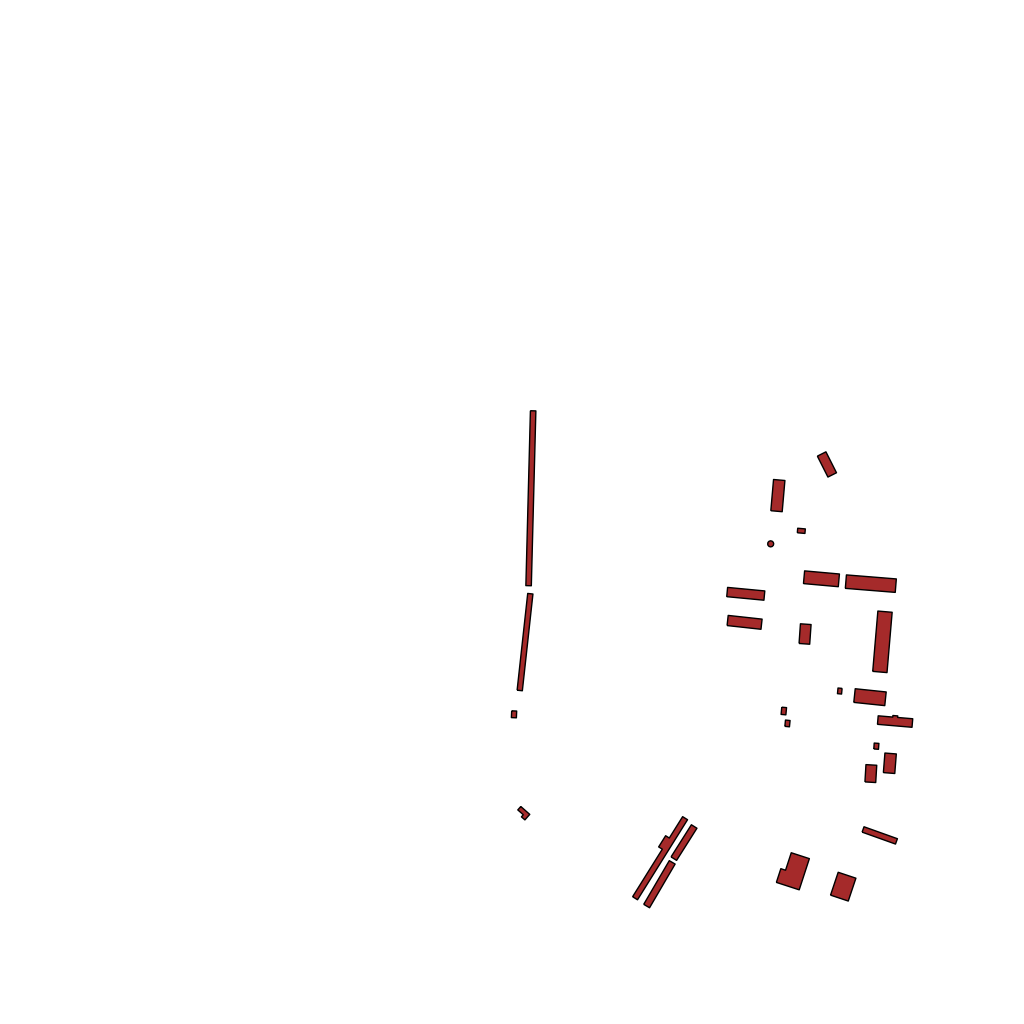
Tags: overhead vector_map, low_rise, density_1, Facility, 1.0 km²